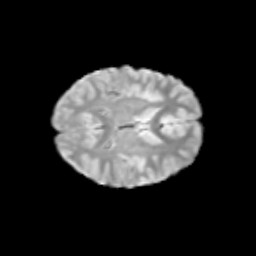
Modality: T2w
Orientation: axial
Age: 11
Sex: female
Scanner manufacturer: siemens
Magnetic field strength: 3 T
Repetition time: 3.8 s
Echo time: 0.07 s